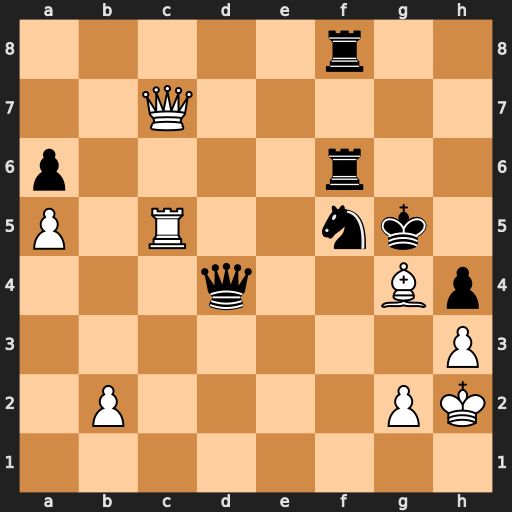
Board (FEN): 5r2/2Q5/p4r2/P1R2nk1/3q2Bp/7P/1P4PK/8
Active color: w
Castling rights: -
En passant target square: -
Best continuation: Qg7+ Kf4 Rxf5+ Ke3 Qg5+